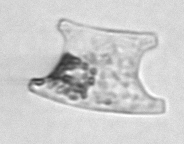
Label: Eucampia